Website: bh-photo
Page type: store-pickup
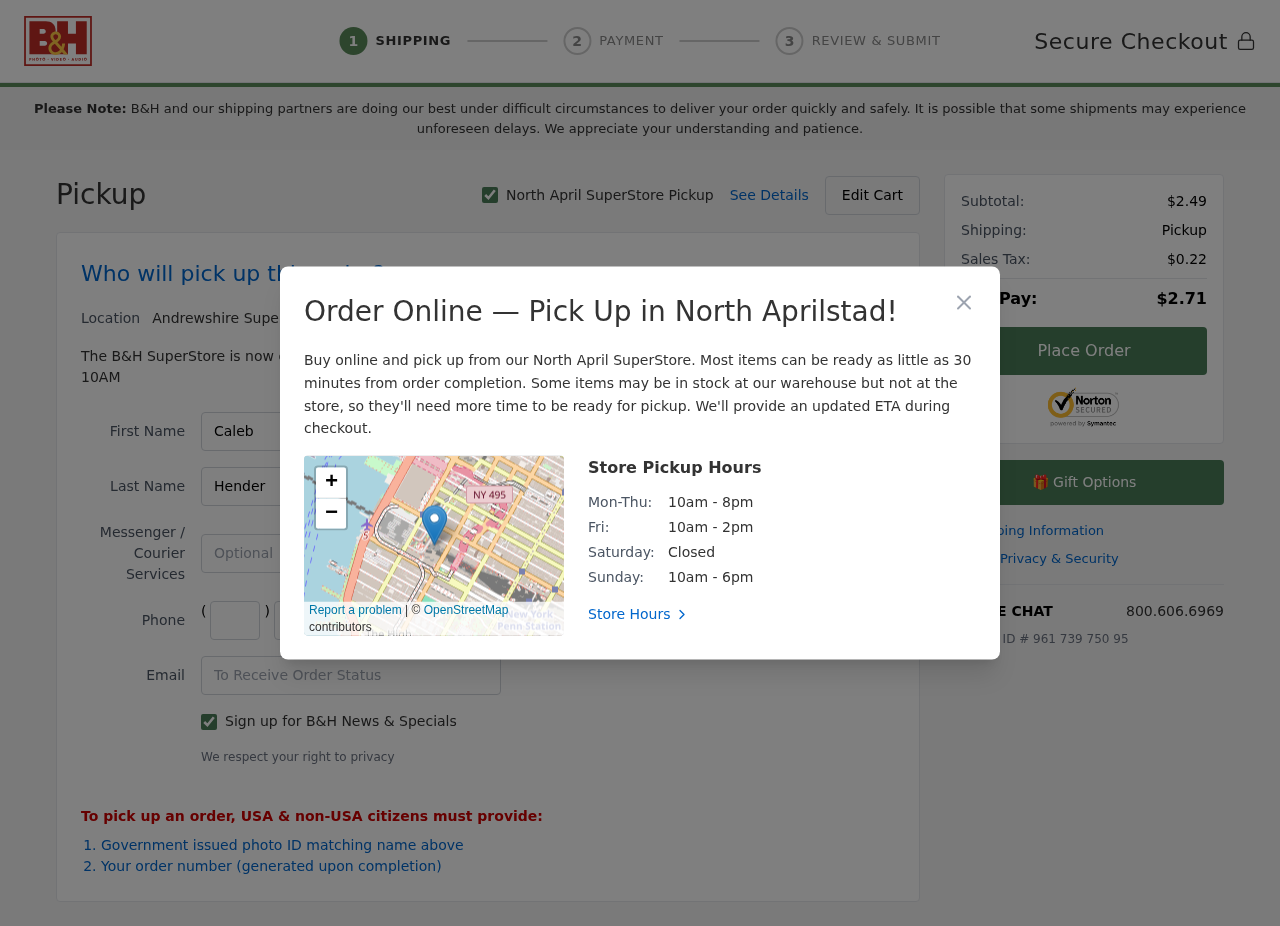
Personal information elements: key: PII_CITY
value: North April
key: PII_CITY2
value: Andrewshire
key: PII_CITY3
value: North Aprilstad
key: PII_EMAIL
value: chenderson@yahoo.com
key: PII_FIRSTNAME
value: Caleb
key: PII_LASTNAME
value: Henderson
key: PII_PHONE_AREA
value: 638
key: PII_PHONE_PREFIX
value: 349
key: PII_PHONE_SUFFIX
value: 4246
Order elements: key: ORDER_SUBTOTAL
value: $2.49
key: ORDER_TAX
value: $0.22
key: ORDER_TOTAL
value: $2.71
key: ORDER_ID
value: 961 739 750 95